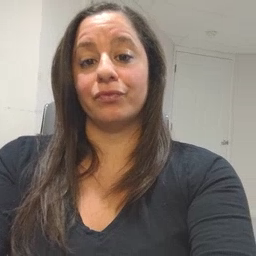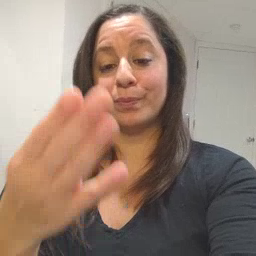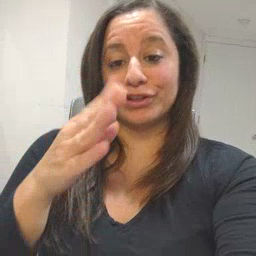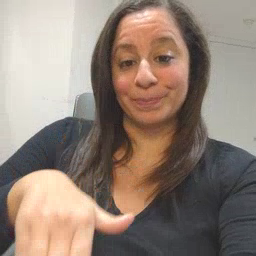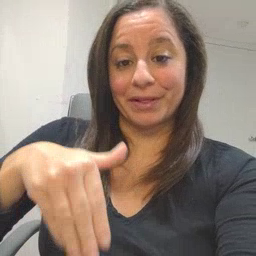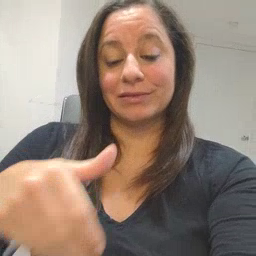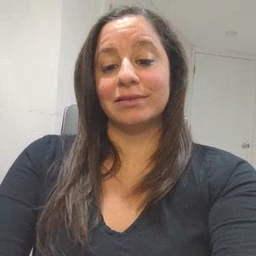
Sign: jeans